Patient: sex F, age 58
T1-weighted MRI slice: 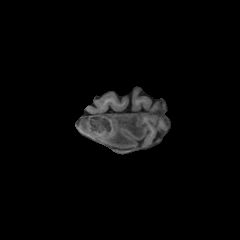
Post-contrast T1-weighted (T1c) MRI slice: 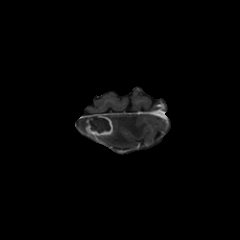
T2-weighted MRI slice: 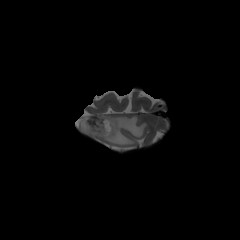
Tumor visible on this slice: yes
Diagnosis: Glioblastoma, IDH-wildtype
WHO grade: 4